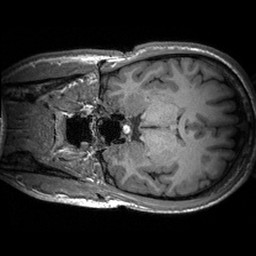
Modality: T1w
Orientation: coronal
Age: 25
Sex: male
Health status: healthy
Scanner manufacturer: siemens
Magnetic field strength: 3 T
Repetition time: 2.53 s
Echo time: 0.00288 s